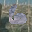
Label: 6